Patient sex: F
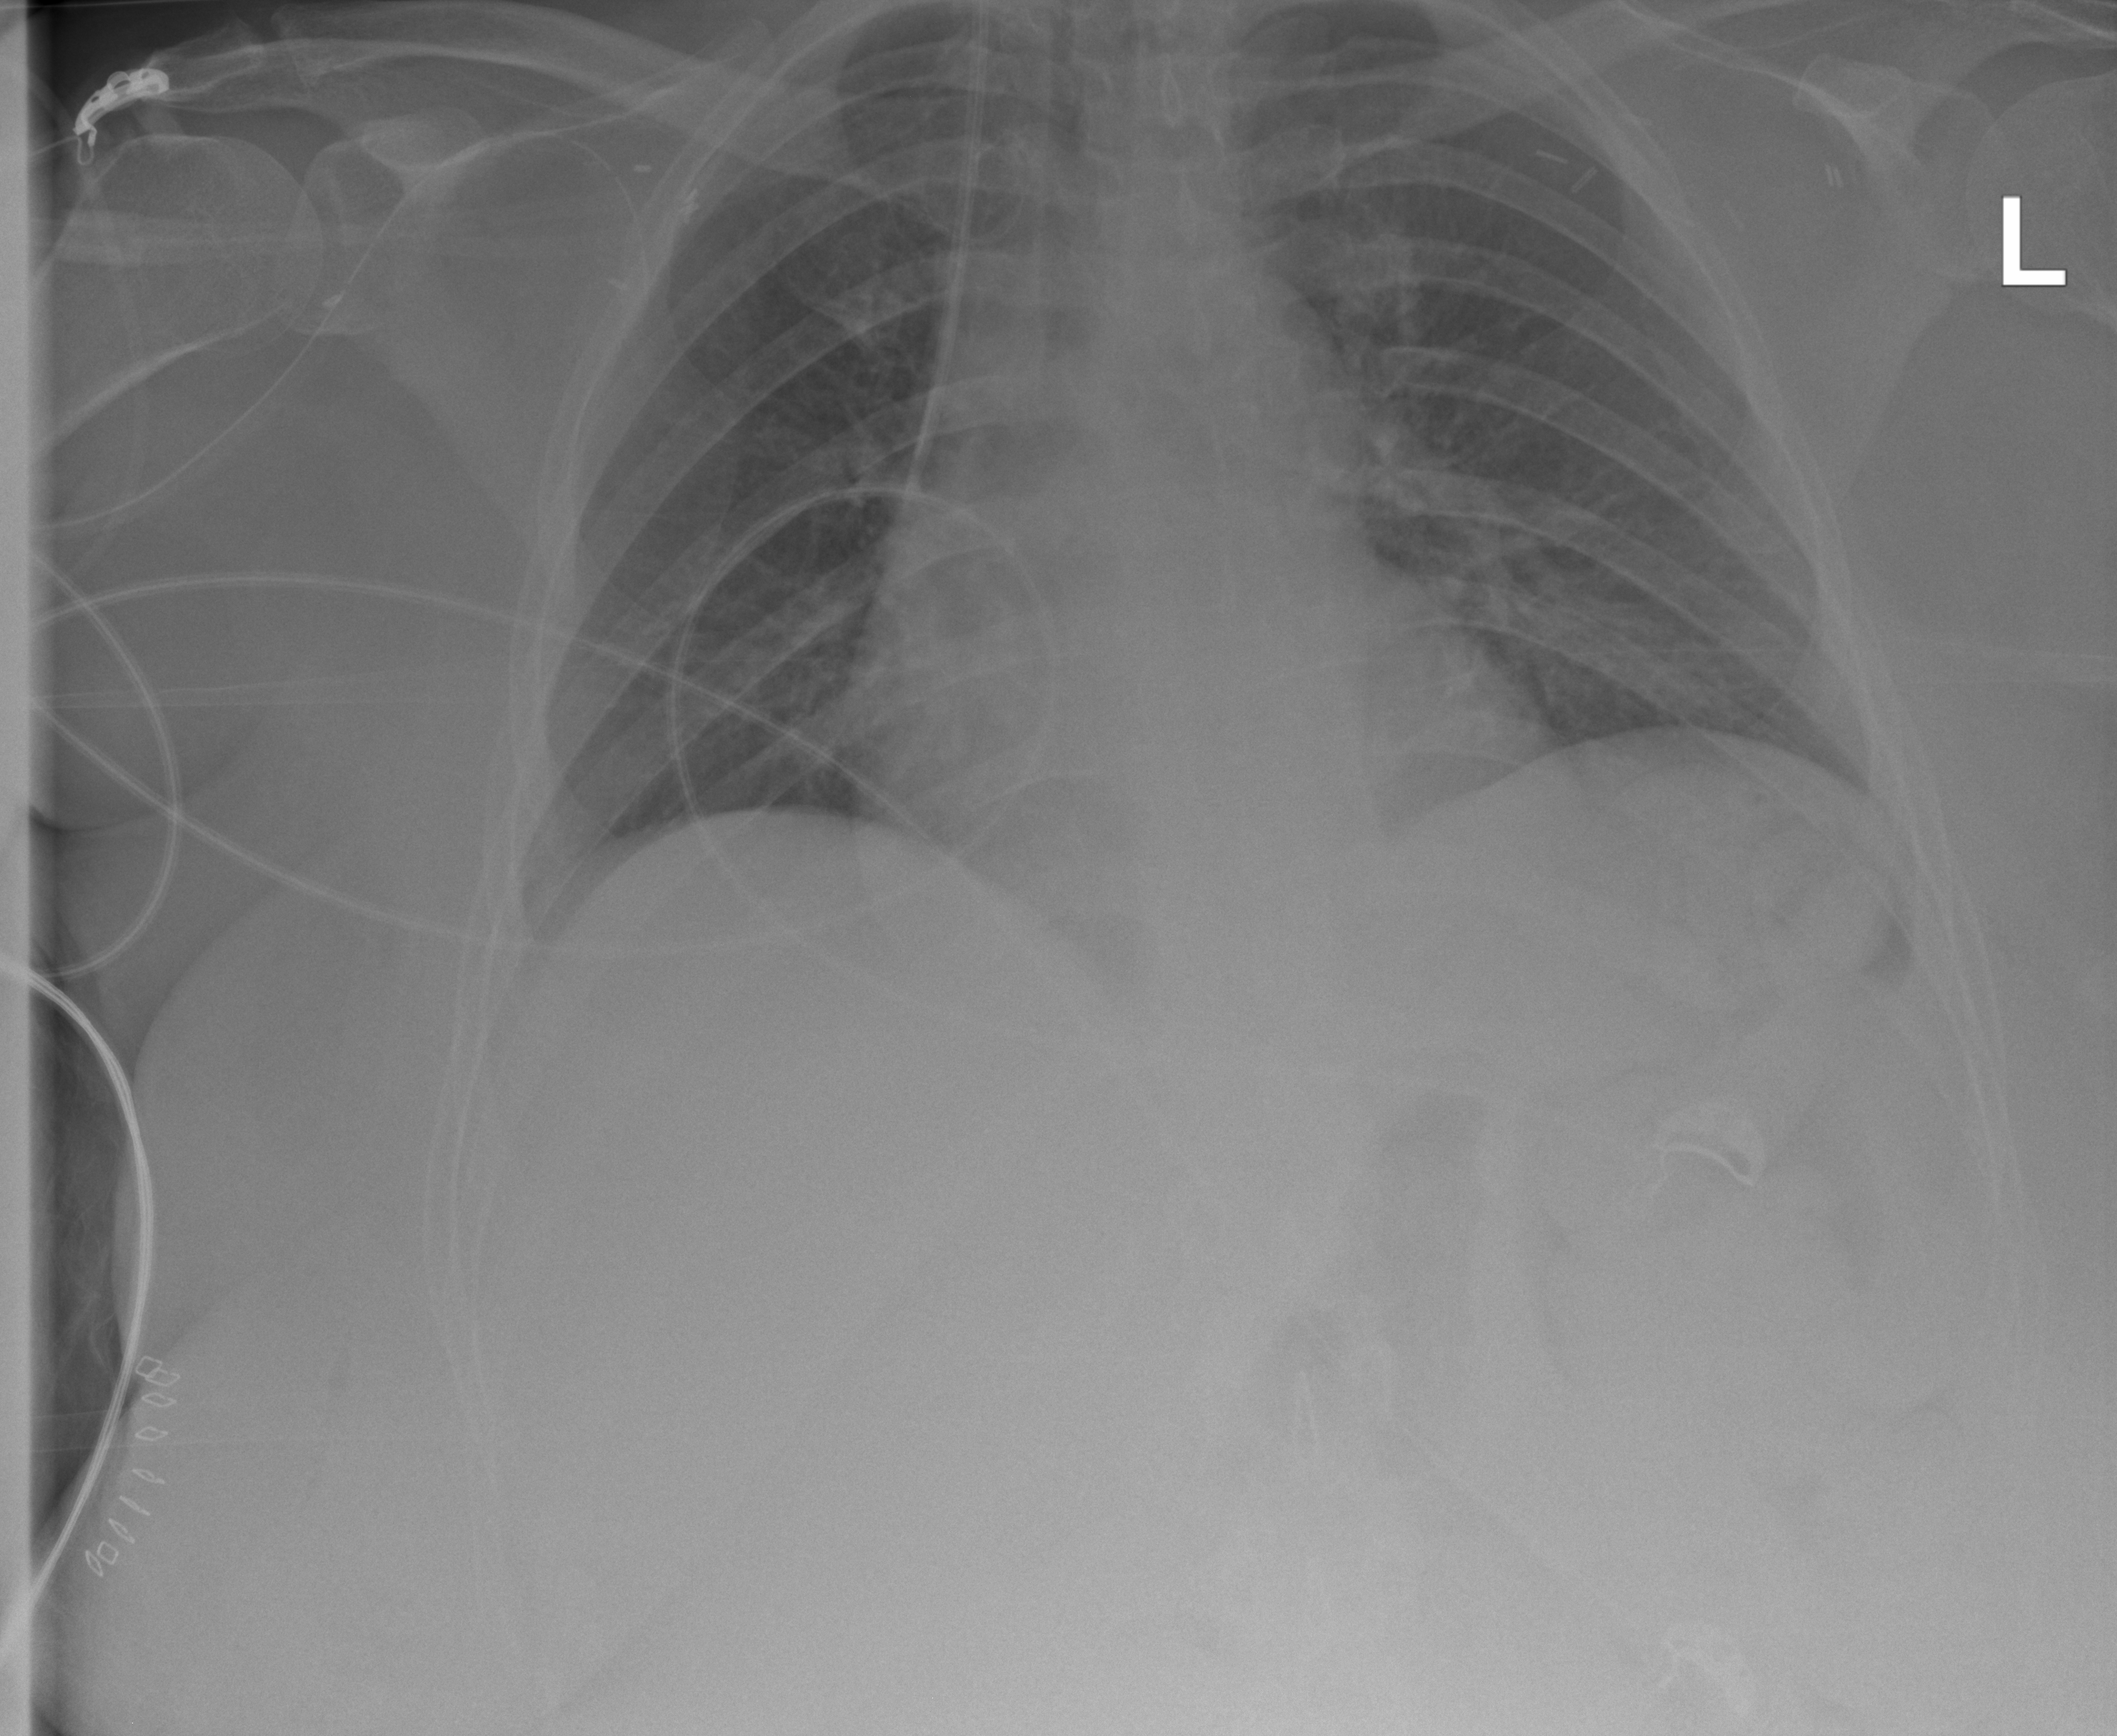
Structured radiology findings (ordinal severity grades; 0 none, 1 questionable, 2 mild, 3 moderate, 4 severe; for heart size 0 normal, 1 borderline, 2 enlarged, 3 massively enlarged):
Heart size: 0
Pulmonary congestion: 0
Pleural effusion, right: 0
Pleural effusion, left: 0
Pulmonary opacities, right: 0
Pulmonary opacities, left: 1
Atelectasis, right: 0
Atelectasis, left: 2